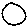
Label: circle